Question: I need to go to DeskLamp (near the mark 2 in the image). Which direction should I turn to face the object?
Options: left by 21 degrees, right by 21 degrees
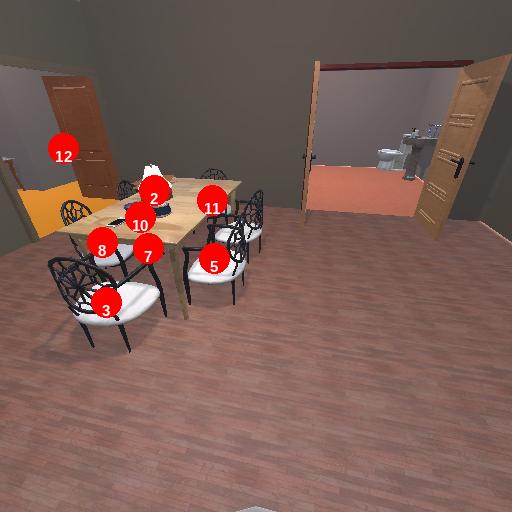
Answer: left by 21 degrees